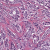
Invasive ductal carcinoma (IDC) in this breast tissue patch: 1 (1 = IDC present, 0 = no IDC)